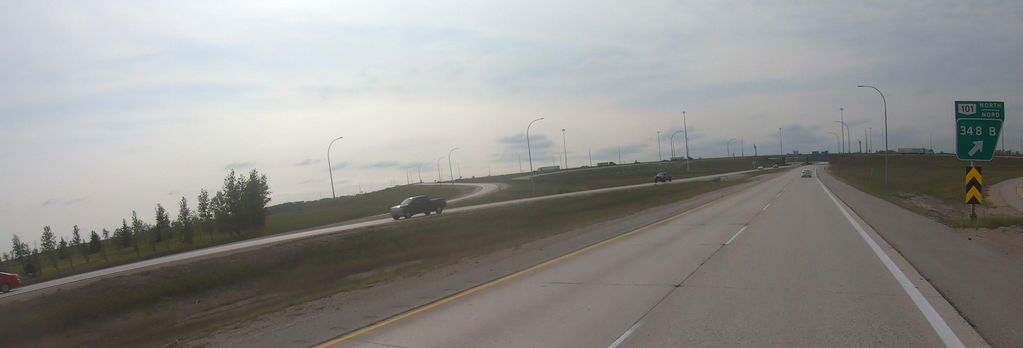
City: winnipeg